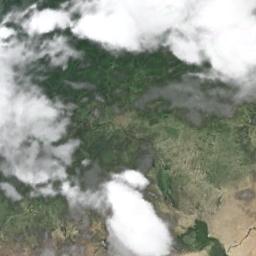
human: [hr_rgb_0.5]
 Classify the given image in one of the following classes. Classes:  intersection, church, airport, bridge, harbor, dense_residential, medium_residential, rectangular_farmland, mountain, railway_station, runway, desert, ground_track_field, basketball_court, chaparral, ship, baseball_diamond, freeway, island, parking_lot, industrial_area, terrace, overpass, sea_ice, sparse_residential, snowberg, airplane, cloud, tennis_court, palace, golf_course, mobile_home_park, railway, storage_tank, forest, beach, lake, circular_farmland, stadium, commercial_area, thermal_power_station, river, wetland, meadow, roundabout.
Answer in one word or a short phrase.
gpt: cloud